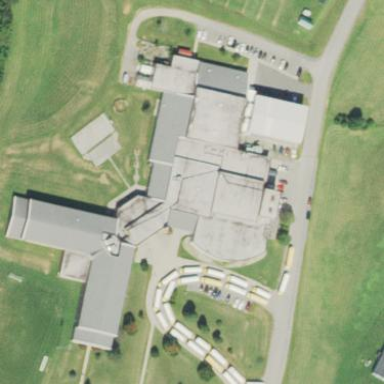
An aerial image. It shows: School building.